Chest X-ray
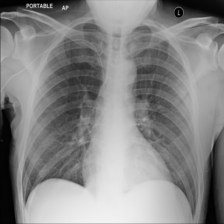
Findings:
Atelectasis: negative
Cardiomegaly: negative
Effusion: negative
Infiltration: negative
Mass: negative
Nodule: negative
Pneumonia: negative
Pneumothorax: negative
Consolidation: negative
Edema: negative
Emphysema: negative
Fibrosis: negative
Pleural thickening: negative
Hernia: negative